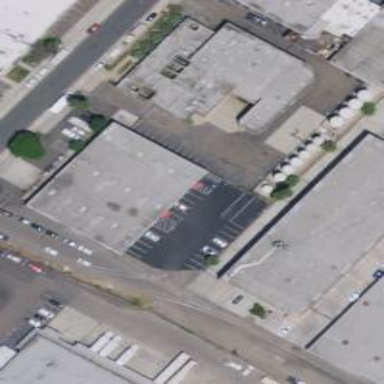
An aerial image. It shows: Industrial building.